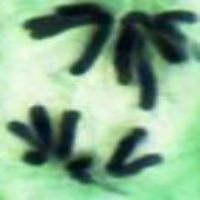
Label: anaphase